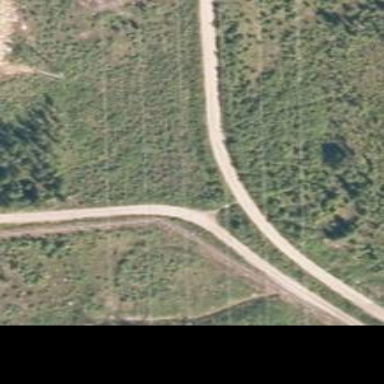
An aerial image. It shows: Path leading to bridge.